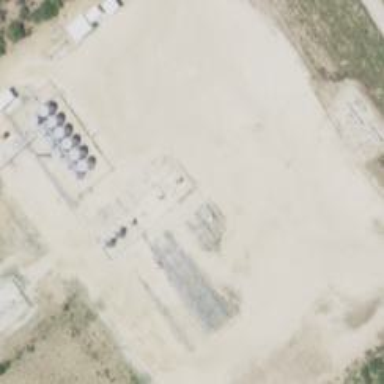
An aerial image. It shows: Industrial area dedicated to gas activities. It includes field gathering substation.